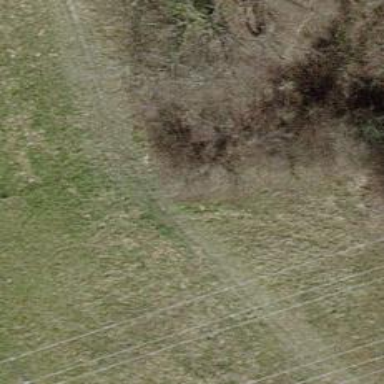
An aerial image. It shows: Path covered with grass.